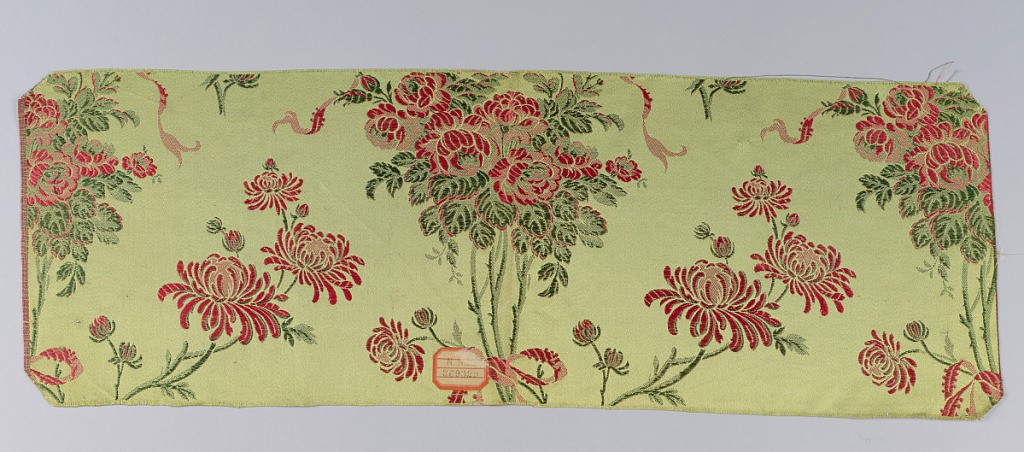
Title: Samples
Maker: Orinoka Mills, Philadelphia, Pennsylvania, USA
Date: ca. 1910
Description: a. green ground with bright pink and dark green floral motifs with ribbons
b. green gound with gold and dark green floral motifs with ribbons
c. dark red ground with white and green floral motif with ribbons